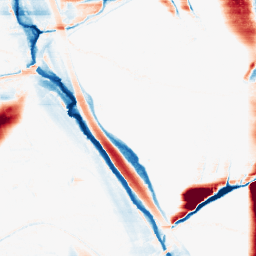
Category: morphological
Decomposition family: morphological_rect
Decomposition parameters: operation: average
width: 50
height: 5
Upsampling method: bspline
Upsampling parameters: scale: 2
Upsampling scale: 2